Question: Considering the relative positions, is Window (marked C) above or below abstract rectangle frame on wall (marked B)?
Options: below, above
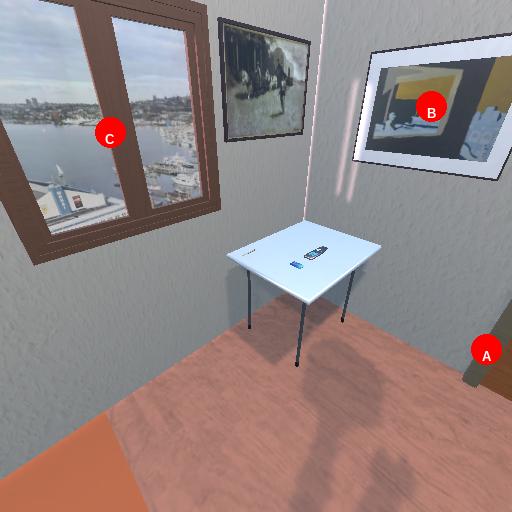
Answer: below